Field crop: maize
Growth stage: 2
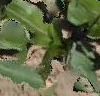
Species: maize